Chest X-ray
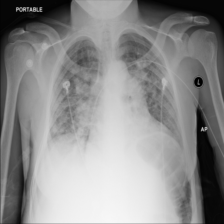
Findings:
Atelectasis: negative
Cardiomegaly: negative
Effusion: negative
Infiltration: negative
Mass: negative
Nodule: negative
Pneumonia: negative
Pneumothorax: negative
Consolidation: negative
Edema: negative
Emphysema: negative
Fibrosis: negative
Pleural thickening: negative
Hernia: negative